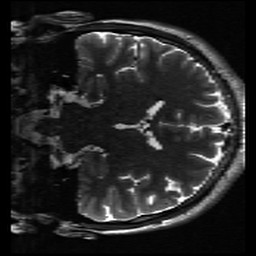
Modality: inplaneT2
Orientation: coronal